Question: I have a Jersey 2 Web Service that upon receiving a request, makes another request to another web service in order to form the response for the original request. So, when client "A" makes a request to my web service "B", "B" makes a request to "C" as part of forming the response to "A".
A->B->C
I want to implement a filter for a Jersey 2 web service that essentially does this:
- Client "A" will send a request that has a header like
"My-Header:first"- When my web service "B" then makes a client request "C", it should
append to that header, so it sends a request with this header
"My-Header:first,second".
I want to implement this as a filter so all of my resources don't have to duplicate the logic of appending to the request header.
However, in Jersey 2, you get these 4 filters:
- - - -

I need to use the header from an inbound request, modify it, then use it an outbound request, so essentially I need something that is both a ContainerRequestFilter and a ClientRequestFilter. I don't think implementing both in the same filter will work, as you don't know which Client Request maps to which Container Request, or do you?
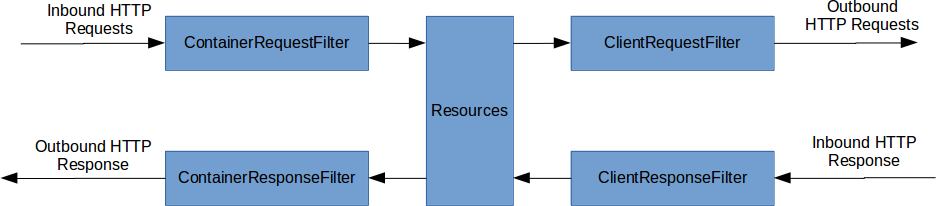
Answer: I found a nice way to do this that doesn't use 'ThreadLocal' to communicate between the 'ContainerRequestFilter' and the 'ClientRequestFilter', as you can't assume that client requests made in response to a container request will be on the same thread.
The way I achieved this is by setting a property in the 'ContainerRequestConext' object in the 'ContainerRequestFilter'. I can then pass the 'ContainerRequestContext' object (either explicity or through dependency injection) into my 'ClientRequestFilter'. If you use dependency injection (if you're using Jersey 2 then you are probably using HK2), then all of this can be achieved without modifying any of your resource level logic.
Have a 'ContainerRequestFilter' like this:
'''
public class RequestIdContainerFilter implements ContainerRequestFilter {
@Override
public void filter(ContainerRequestContext containerRequestContext) throws IOException {
containerRequestContext.setProperty("property-name", "any-object-you-like");
}
'''
And a 'ClientRequestFilter' that takes a 'ContainerRequestContext' in its constructor:
'''
public class RequestIdClientRequestFilter implements ClientRequestFilter {
private ContainerRequestContext containerRequestContext;
public RequestIdClientRequestFilter(ContainerRequestContext containerRequestContext) {
this.containerRequestContext = containerRequestContext;
}
@Override
public void filter(ClientRequestContext clientRequestContext) throws IOException {
String value = containerRequestContext.getProperty("property-name");
clientRequestContext.getHeaders().putSingle("MyHeader", value);
}
}
'''
Then it's just a case of tying this all together. You will need a factory to create any 'Client' or 'WebTarget' that you need:
'''
public class MyWebTargetFactory implements Factory<WebTarget> {
@Context
private ContainerRequestContext containerRequestContext;
@Inject
public MyWebTargetFactory(ContainerRequestContext containerRequestContext) {
this.containerRequestContext = containerRequestContext;
}
@Override
public WebTarget provide() {
Client client = ClientBuilder.newClient();
client.register(new RequestIdClientRequestFilter(containerRequestContext));
return client.target("path/to/api");
}
@Override
public void dispose(WebTarget target) {
}
}
'''
Then register the filter and bind your factory on your main application 'ResourceConfig':
'''
public class MyApplication extends ResourceConfig {
public MyApplication() {
register(RequestIdContainerFilter.class);
register(new AbstractBinder() {
@Override
protected void configure() {
bindFactory(MyWebTargetFactory.class).to(WebTarget.class);
}
}
}
}
'''